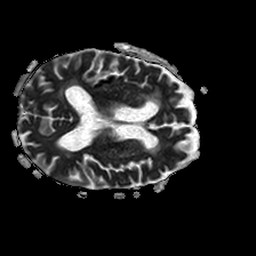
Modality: ADC
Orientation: axial
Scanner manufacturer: philips
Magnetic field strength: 1.5 T
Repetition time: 3.393 s
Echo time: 0.06922 s